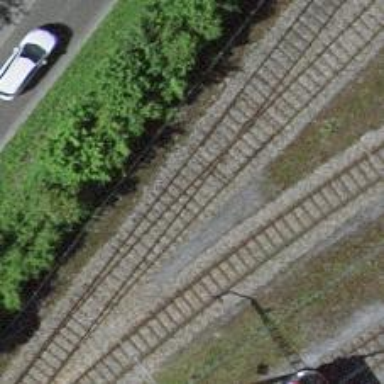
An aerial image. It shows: Railway yard with one track in service.